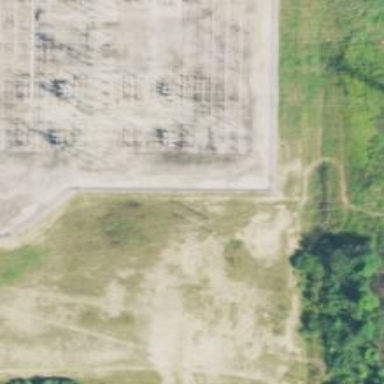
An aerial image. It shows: Switch used for power control.